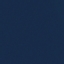
Label: SeaLake